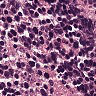
Metastatic tissue present: no